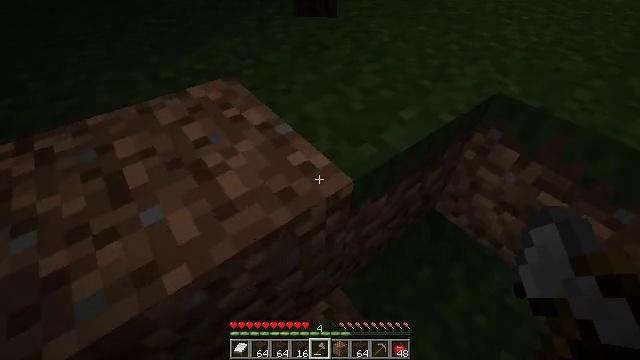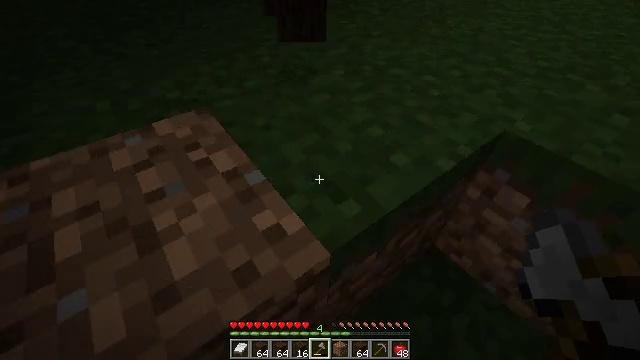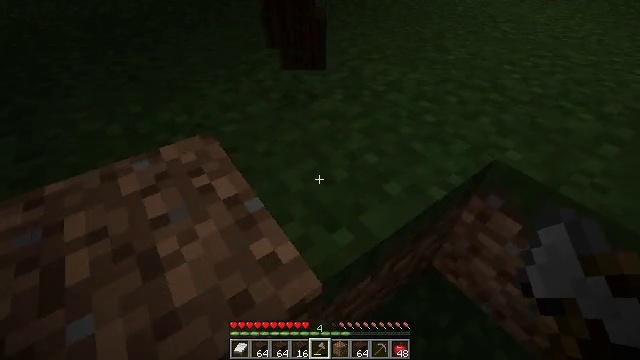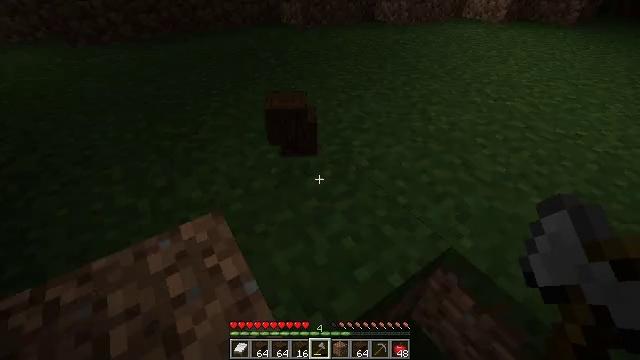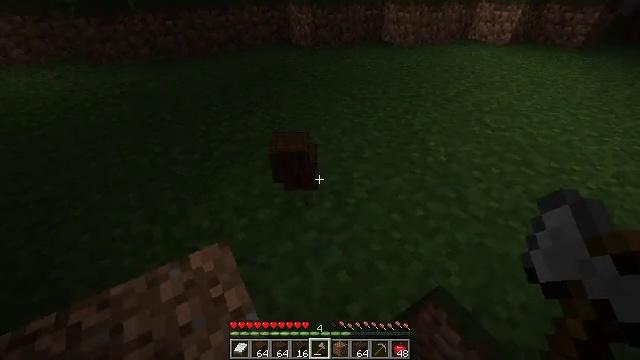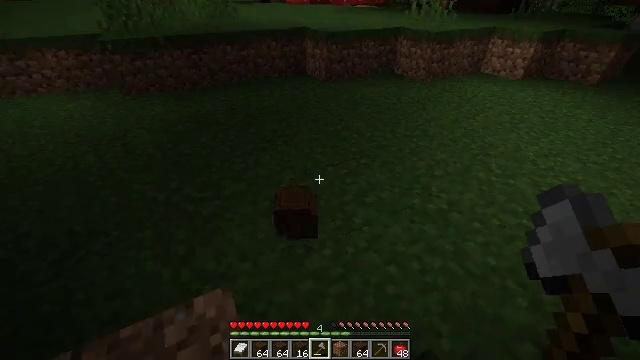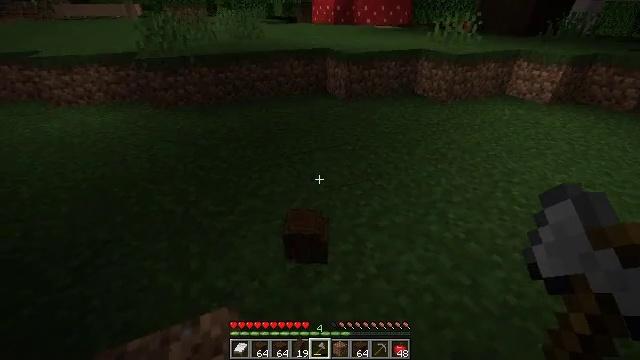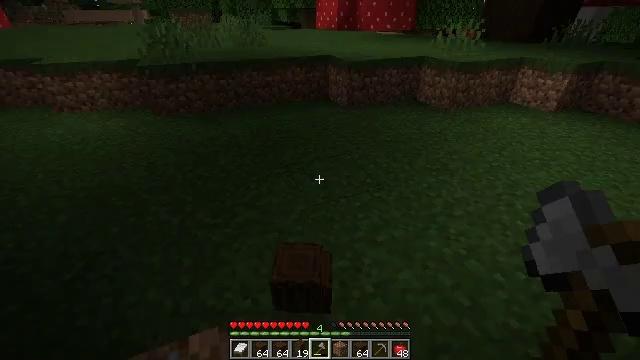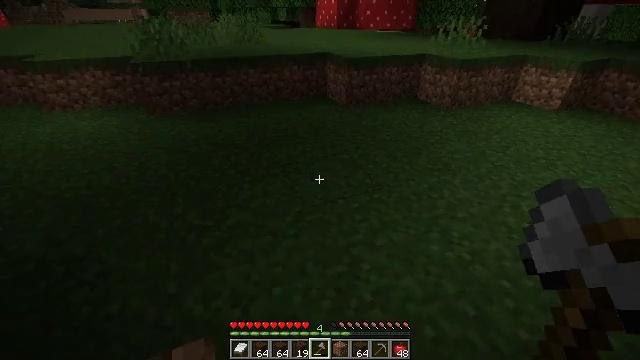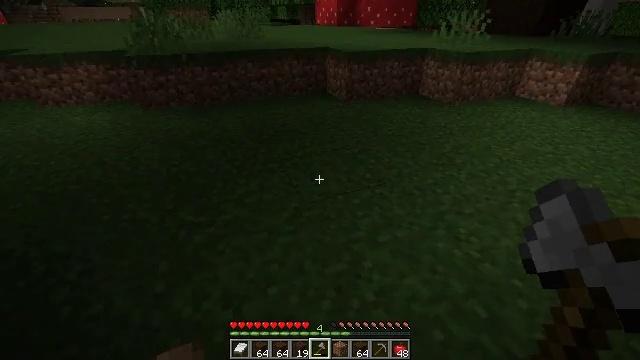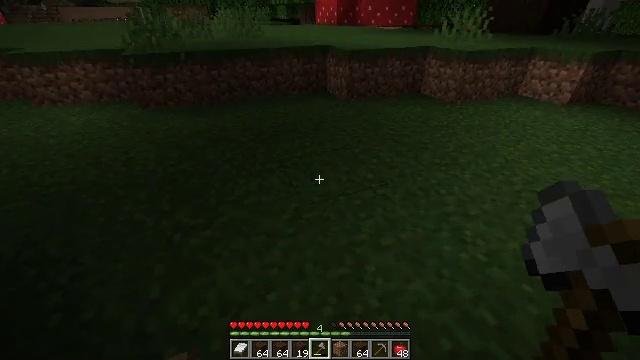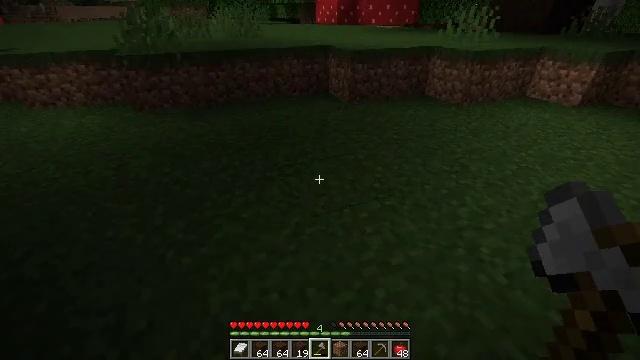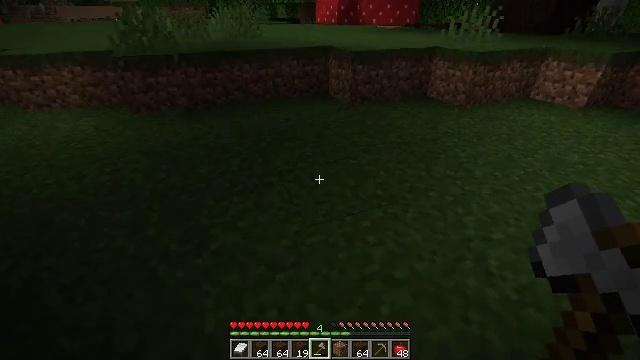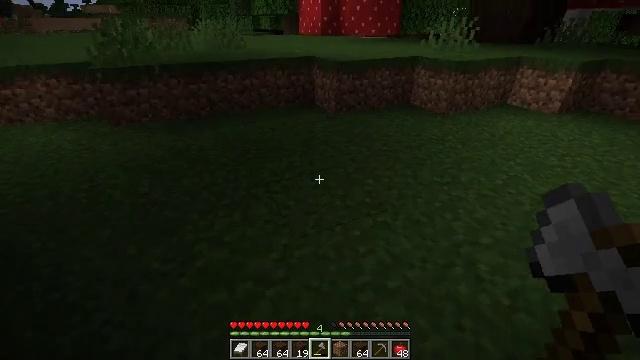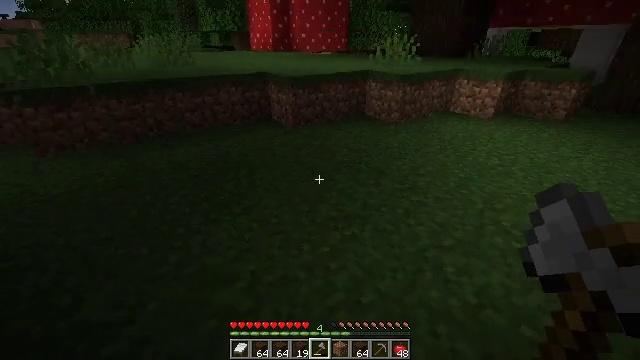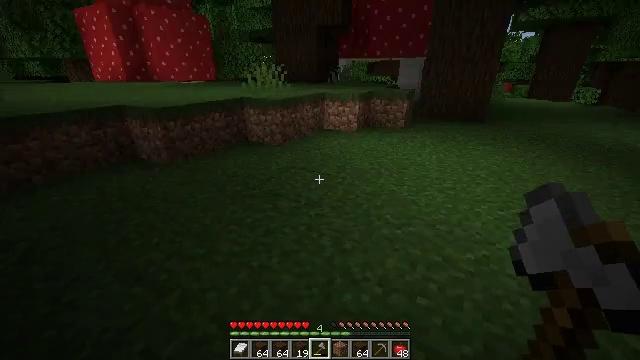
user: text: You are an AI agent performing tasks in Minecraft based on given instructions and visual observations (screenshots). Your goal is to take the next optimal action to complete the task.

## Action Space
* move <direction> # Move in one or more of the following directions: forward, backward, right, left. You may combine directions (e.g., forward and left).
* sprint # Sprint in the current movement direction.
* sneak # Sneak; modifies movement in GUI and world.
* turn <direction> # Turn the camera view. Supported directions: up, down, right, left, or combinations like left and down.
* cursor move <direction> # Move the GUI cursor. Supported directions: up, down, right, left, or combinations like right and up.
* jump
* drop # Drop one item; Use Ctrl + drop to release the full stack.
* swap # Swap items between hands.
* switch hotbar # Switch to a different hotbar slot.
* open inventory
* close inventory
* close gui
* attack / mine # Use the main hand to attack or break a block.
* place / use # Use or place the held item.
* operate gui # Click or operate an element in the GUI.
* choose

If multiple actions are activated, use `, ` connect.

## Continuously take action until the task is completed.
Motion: motion action
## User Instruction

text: Gather dark oak log for crafting.
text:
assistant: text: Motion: move forward, turn up
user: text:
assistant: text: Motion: move forward, turn left and up, jump
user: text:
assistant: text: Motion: move forward, turn left and up, jump
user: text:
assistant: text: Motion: move forward, turn left and up, jump
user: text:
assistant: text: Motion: move forward, turn left and up, jump
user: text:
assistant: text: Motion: move forward, turn left and up
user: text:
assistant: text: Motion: move forward and move left
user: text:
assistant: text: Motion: move forward and move left
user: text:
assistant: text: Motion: move forward and move left
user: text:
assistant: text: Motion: move forward and move left
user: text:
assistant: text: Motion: move forward
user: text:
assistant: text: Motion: no_op
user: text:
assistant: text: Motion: turn right and up
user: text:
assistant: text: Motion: turn right and up
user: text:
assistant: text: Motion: turn right and up
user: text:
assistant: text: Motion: turn right and up
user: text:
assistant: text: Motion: turn right and up
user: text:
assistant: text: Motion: turn right and up
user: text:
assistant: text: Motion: turn right
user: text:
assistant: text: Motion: turn right
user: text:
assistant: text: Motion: turn right
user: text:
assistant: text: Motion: no_op
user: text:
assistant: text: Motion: no_op
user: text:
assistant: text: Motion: no_op
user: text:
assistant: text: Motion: no_op
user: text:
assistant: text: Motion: no_op
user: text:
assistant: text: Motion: no_op
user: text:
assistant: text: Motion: no_op
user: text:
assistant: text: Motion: no_op
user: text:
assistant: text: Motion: no_op